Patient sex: F
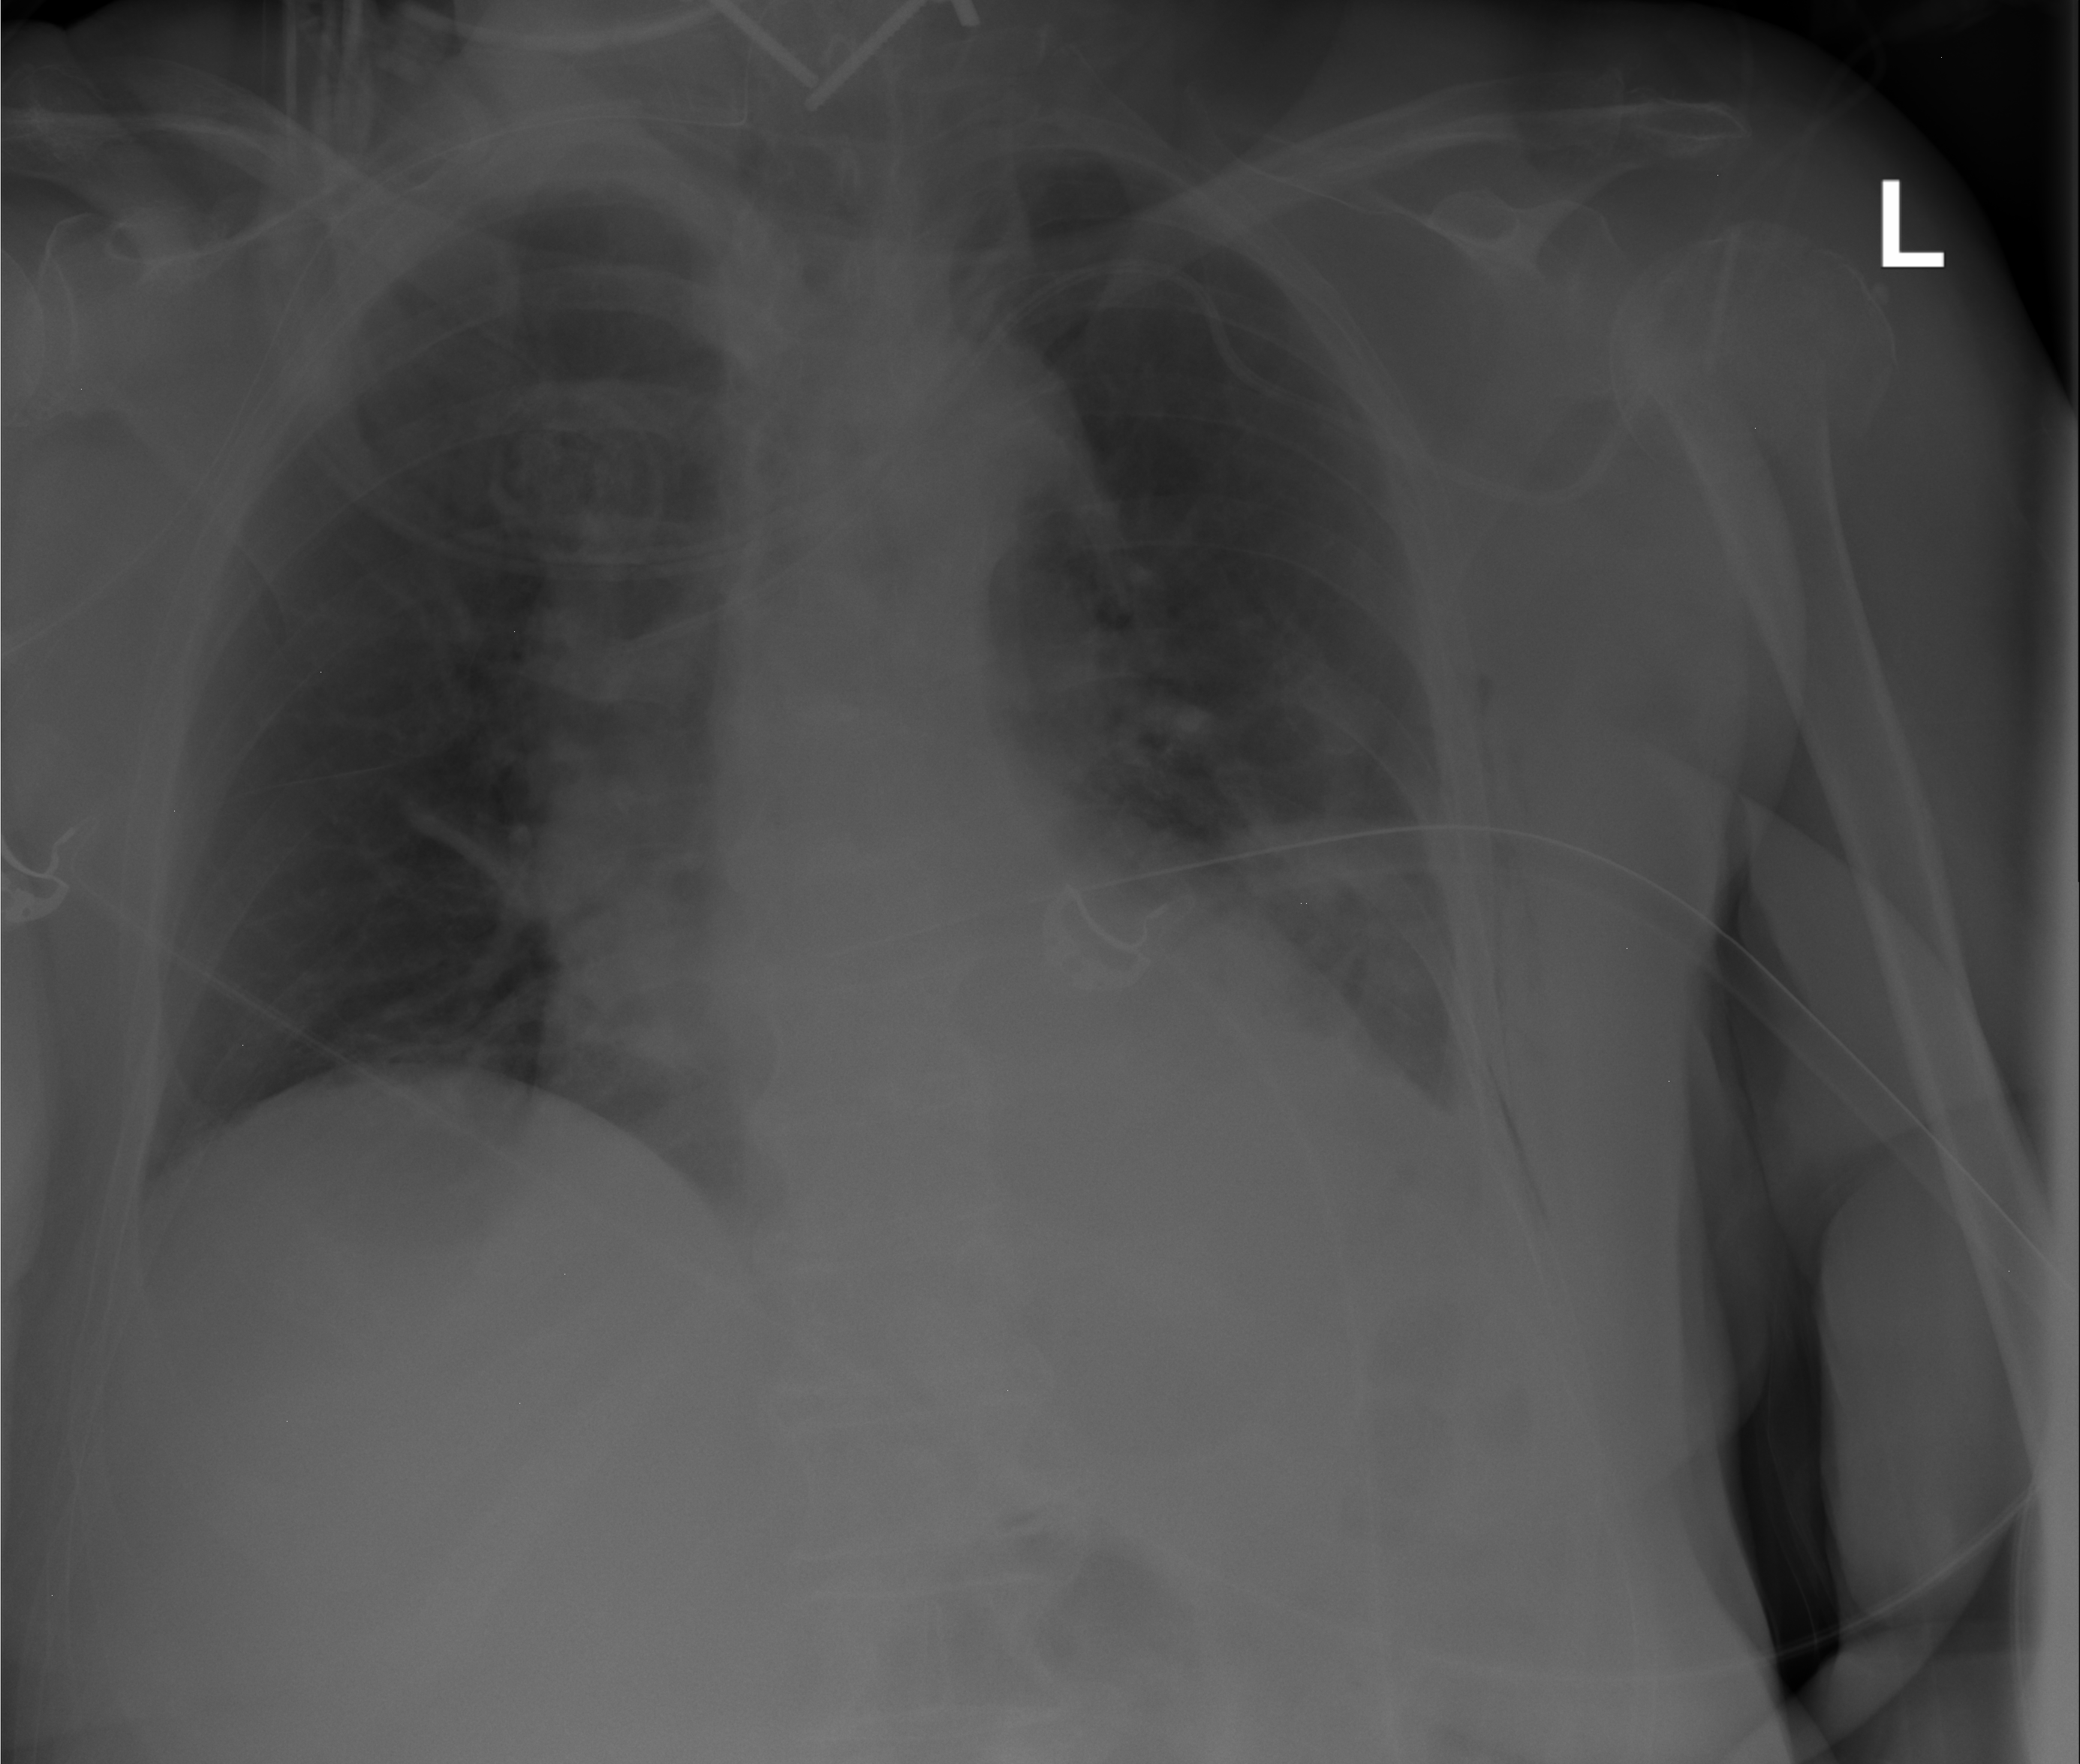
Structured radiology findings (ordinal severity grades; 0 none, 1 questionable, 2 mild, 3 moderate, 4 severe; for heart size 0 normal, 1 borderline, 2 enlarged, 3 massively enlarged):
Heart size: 0
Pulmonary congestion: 0
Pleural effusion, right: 0
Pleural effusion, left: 0
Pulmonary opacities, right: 0
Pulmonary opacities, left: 0
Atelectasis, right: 0
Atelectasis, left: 2